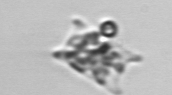
Label: Eucampia